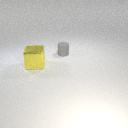
small gray rubber cylinder behind large yellow metal cube